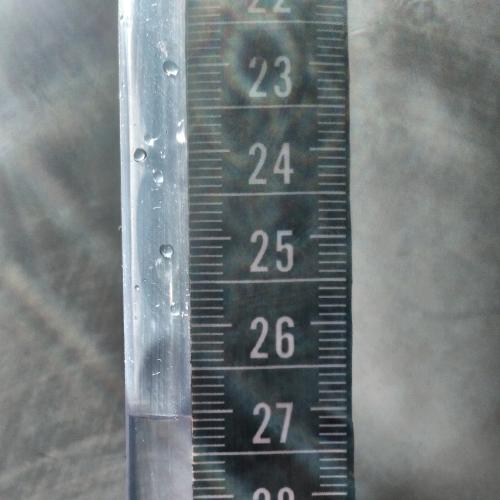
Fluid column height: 27.0 cm